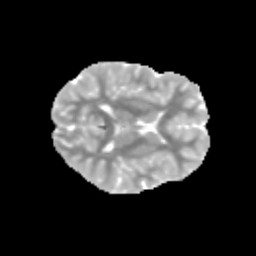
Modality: MD
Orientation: axial
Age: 10
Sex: female
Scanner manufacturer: siemens
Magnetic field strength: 3 T
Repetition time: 3.8 s
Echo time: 0.07 s